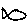
Label: fish